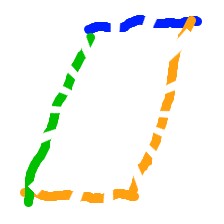
Shape: parallelogram